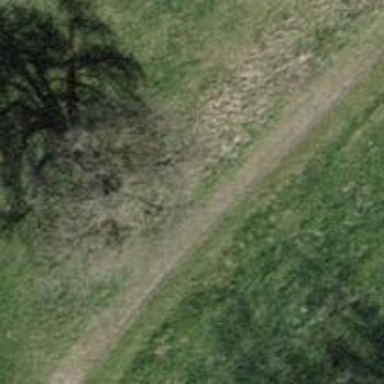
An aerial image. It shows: Gravel path.